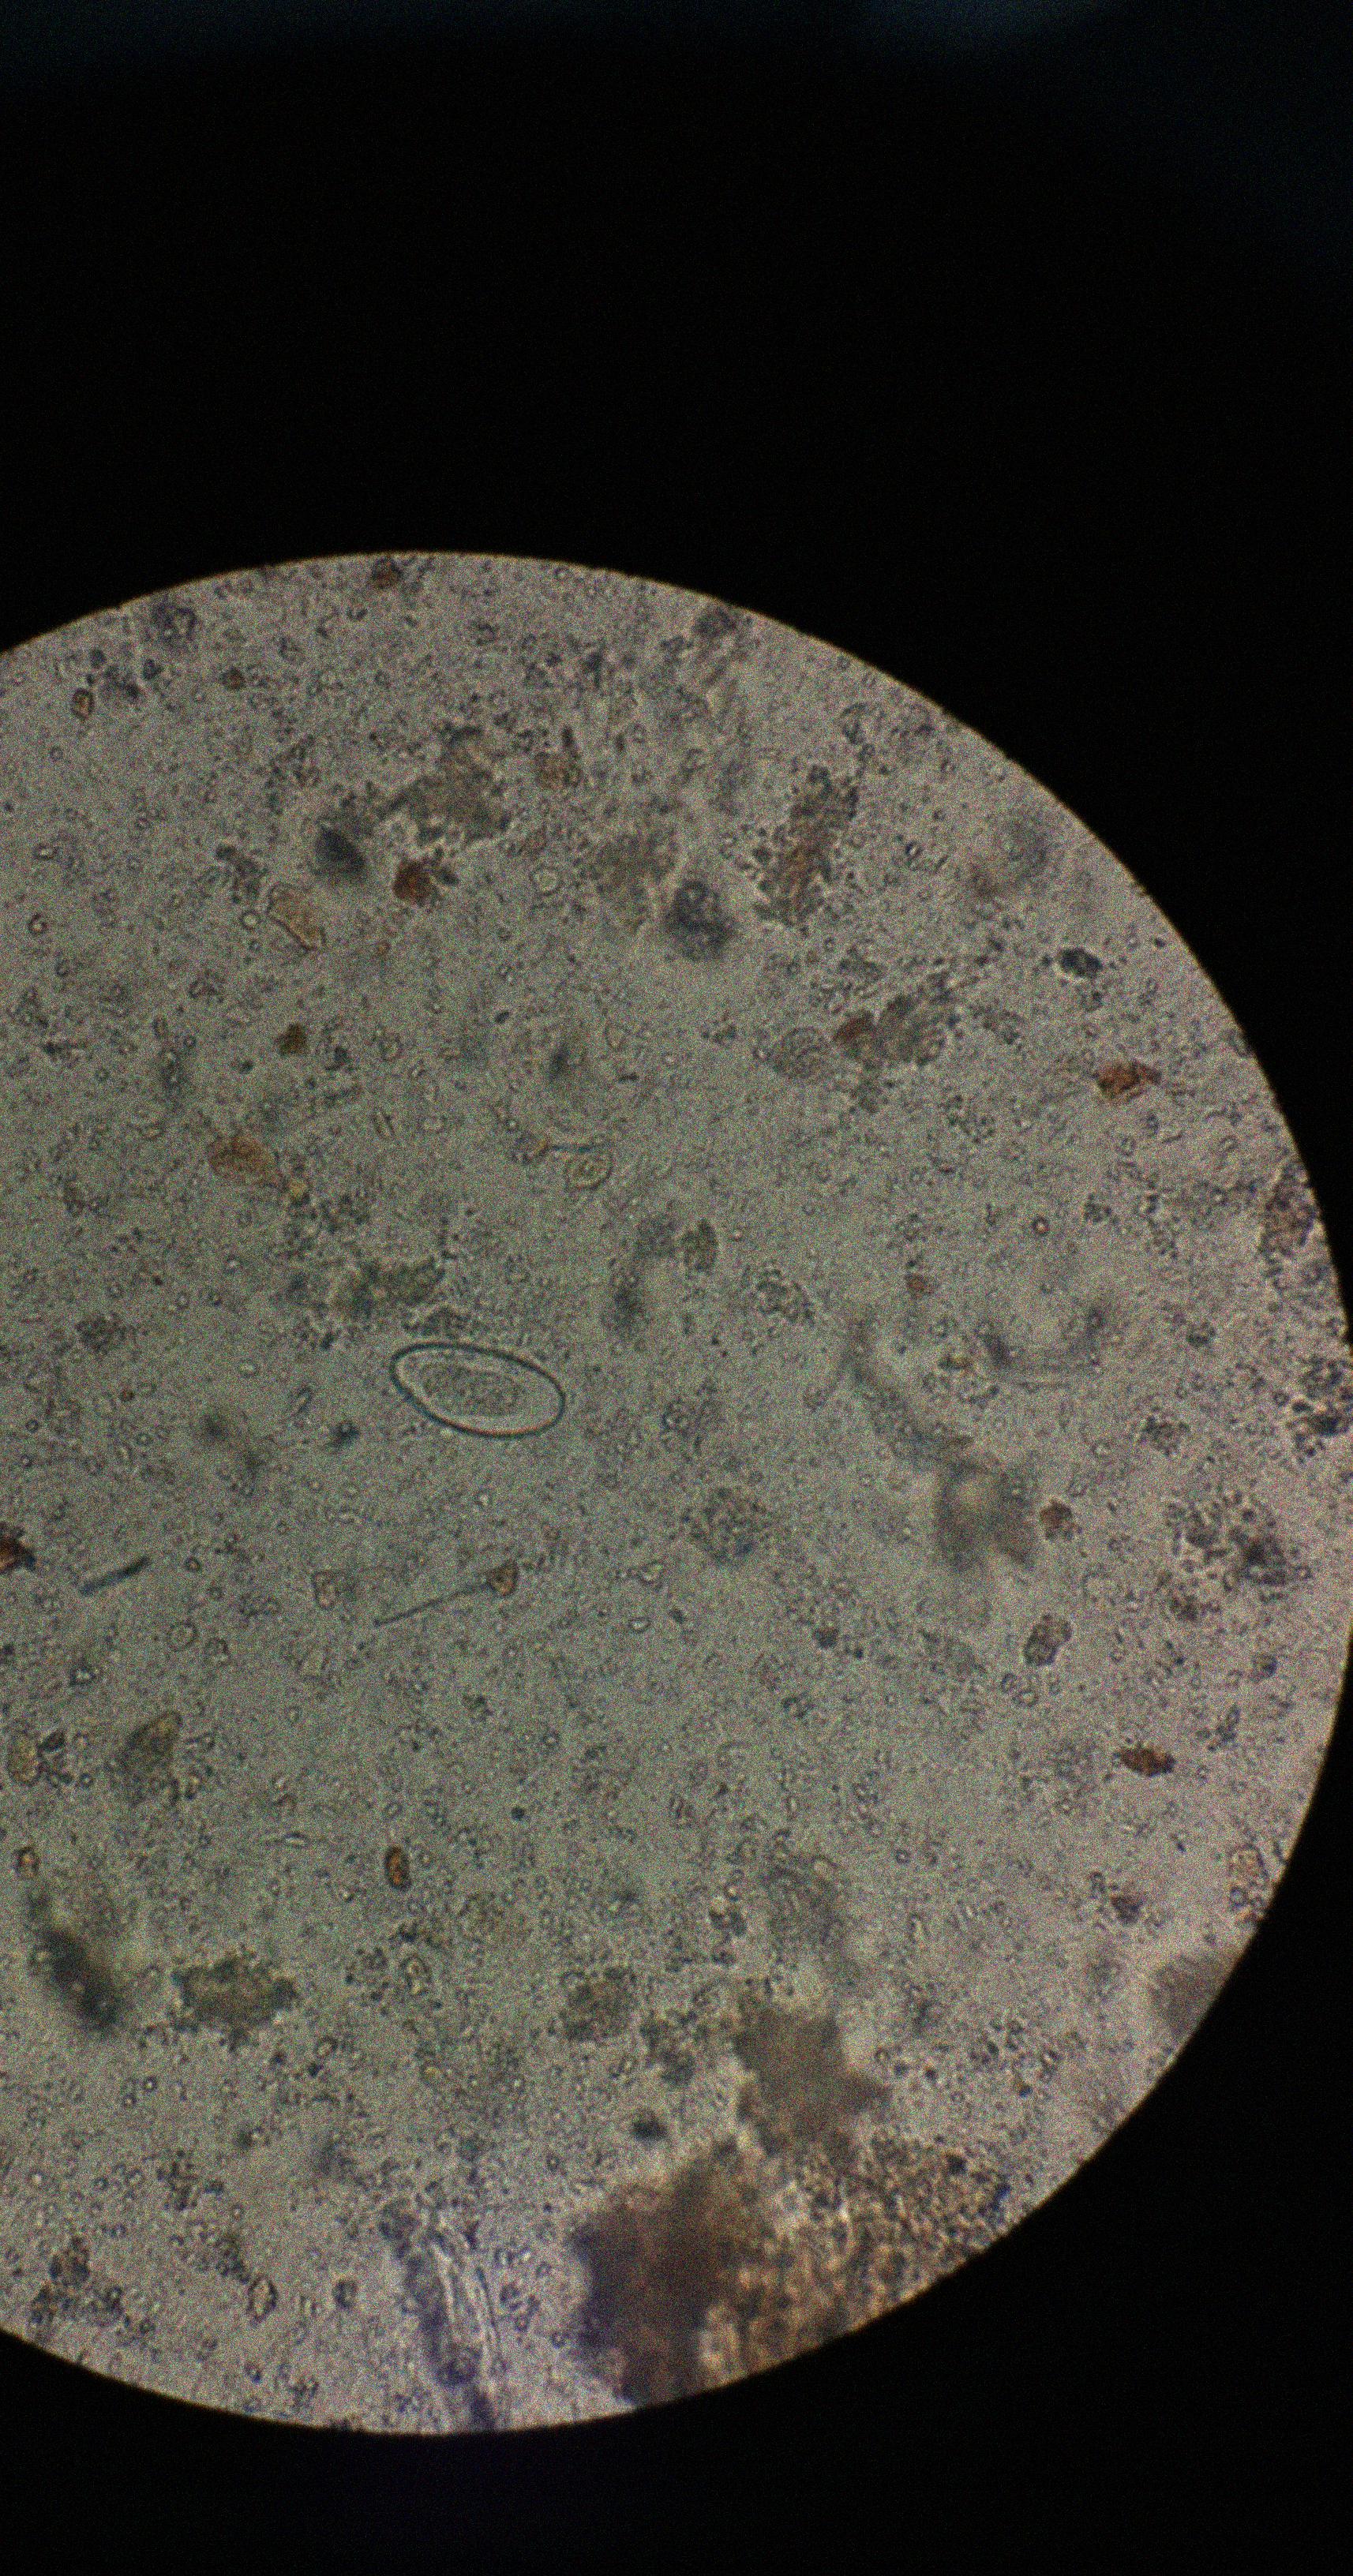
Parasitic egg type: Enterobius vermicularis